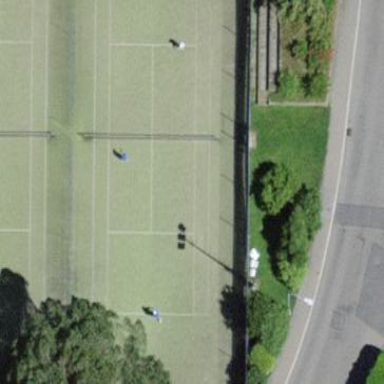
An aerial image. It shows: Tennis court on the leisure land pitch.